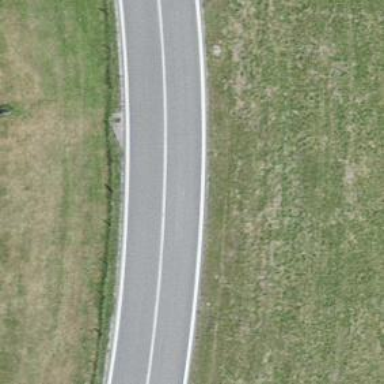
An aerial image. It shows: Secondary road with asphalt surface.